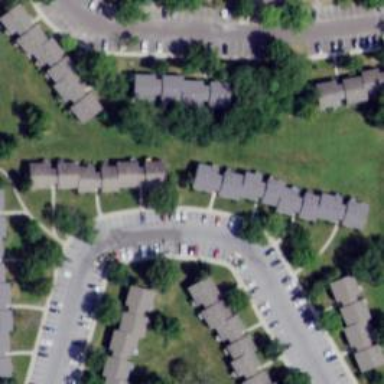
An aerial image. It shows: Living street.